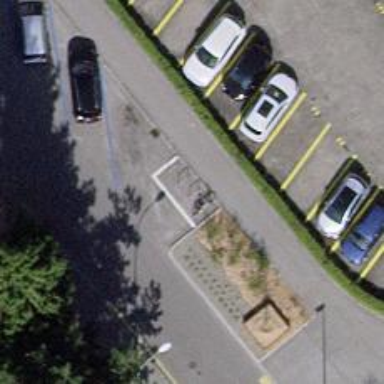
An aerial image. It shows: Bicycle parking area.